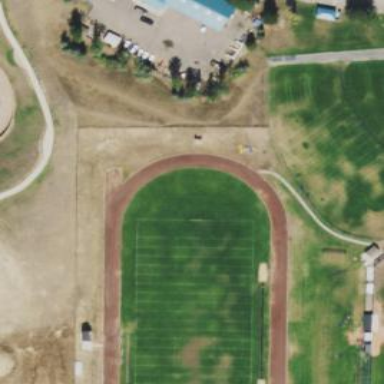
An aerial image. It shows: Pitch for American football.